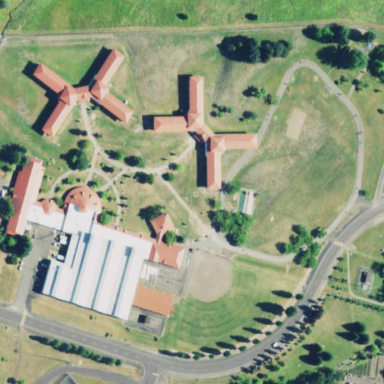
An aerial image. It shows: Prison.